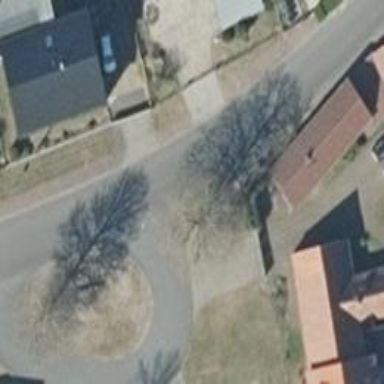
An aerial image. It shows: Deciduous tree with broadleaved leaves.